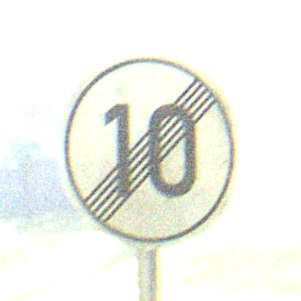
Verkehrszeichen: EndeGeschwindigkeit10
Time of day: MorningAfternoon
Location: Outdoor (Nature)
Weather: Clear
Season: NotSpecified
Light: Natural